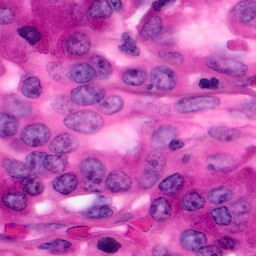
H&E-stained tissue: Pancreatic